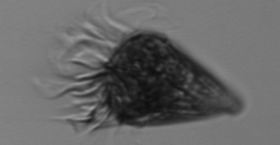
Label: Strombidium_wulffi